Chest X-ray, PA view. Patient: 60 years old, sex F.
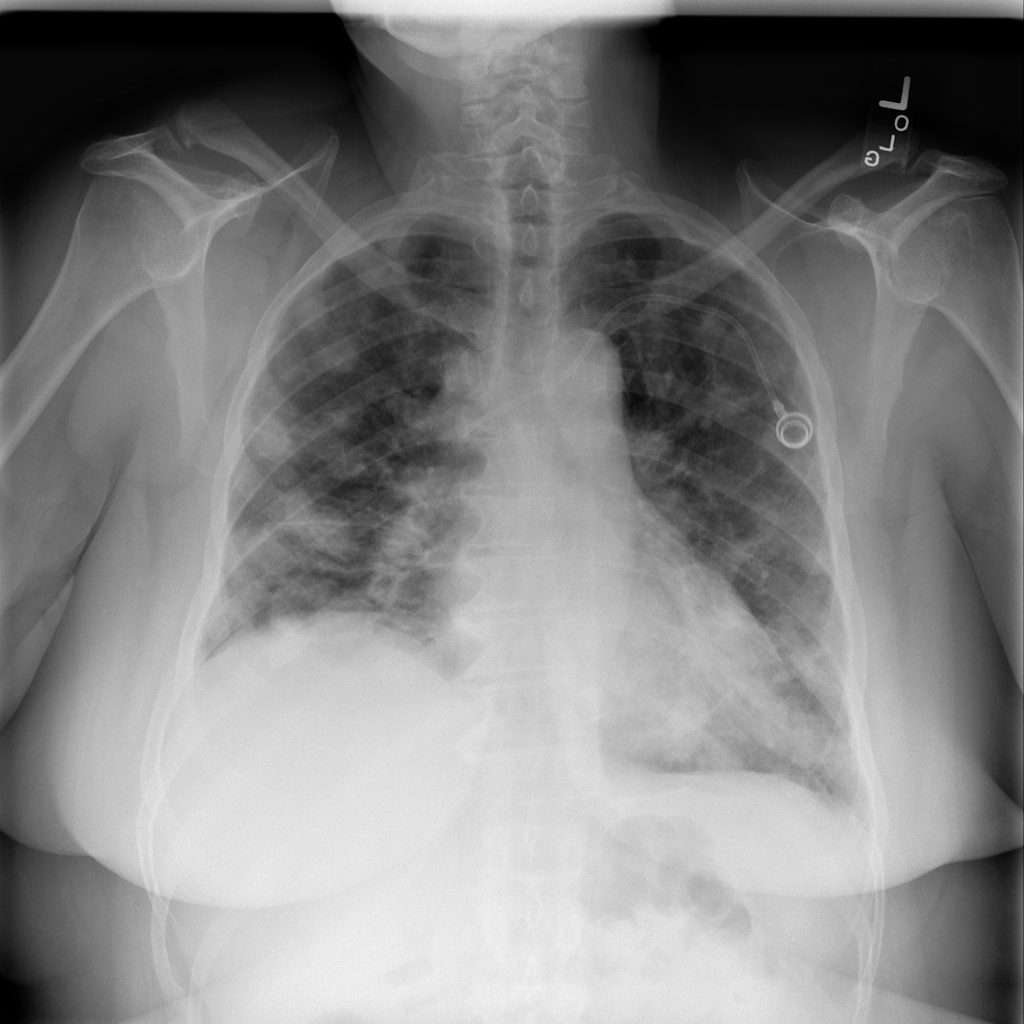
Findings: Effusion, Mass